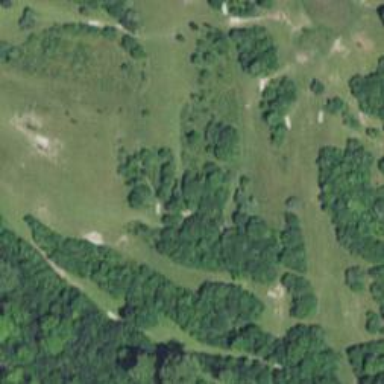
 perfect for leisurely sports activities."